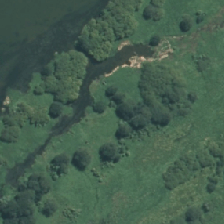
Land cover: herbaceous_freshwater_vege